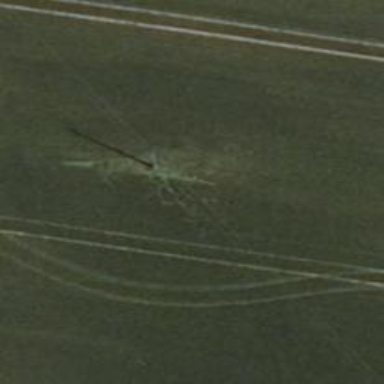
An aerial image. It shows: Minor power line.